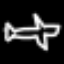
Label: airplane